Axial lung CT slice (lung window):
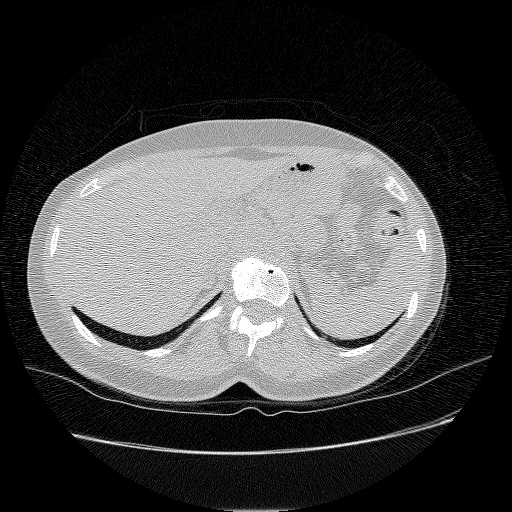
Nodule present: no